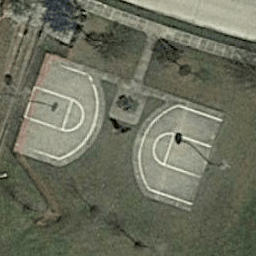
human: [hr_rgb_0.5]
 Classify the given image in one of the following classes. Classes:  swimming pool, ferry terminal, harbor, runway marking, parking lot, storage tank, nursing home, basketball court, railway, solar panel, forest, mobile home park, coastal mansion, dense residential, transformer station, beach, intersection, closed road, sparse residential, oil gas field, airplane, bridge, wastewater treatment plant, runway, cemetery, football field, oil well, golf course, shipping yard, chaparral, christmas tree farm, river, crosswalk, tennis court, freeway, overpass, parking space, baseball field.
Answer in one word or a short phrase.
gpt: basketball court